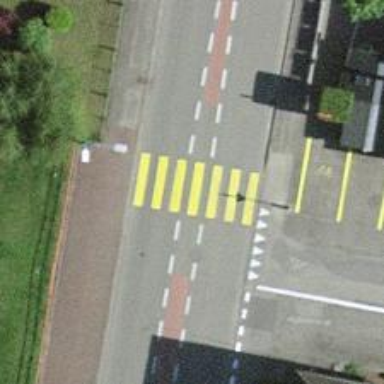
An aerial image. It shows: Zebra crossing on the road.